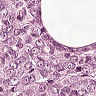
Metastatic tissue present: yes